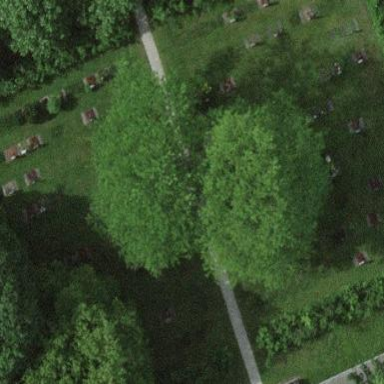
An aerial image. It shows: Sector within cemetery.